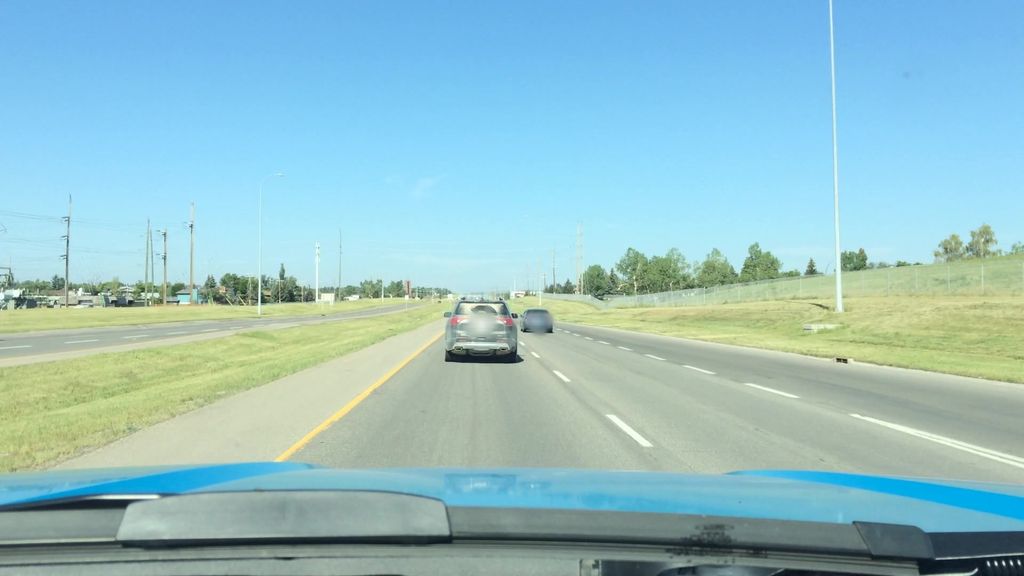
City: calgary